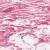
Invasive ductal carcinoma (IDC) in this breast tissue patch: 0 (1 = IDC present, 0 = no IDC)